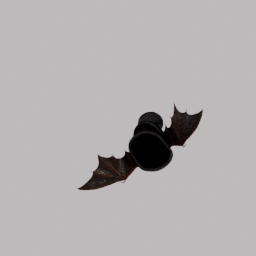
Label: people